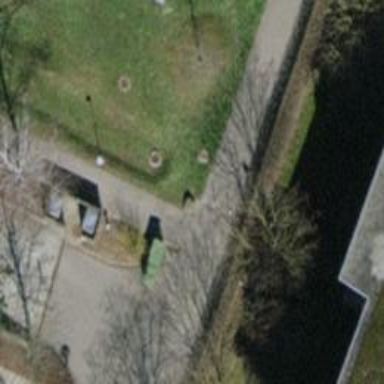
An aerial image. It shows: Bollard barrier.